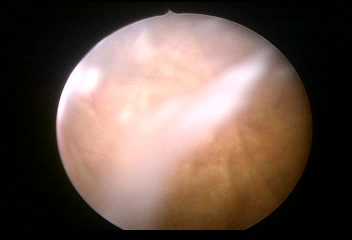
Modality: WLC
Class: Normal mucosa
Bladder cancer association: No